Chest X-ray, PA view. Patient: 13 years old, sex F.
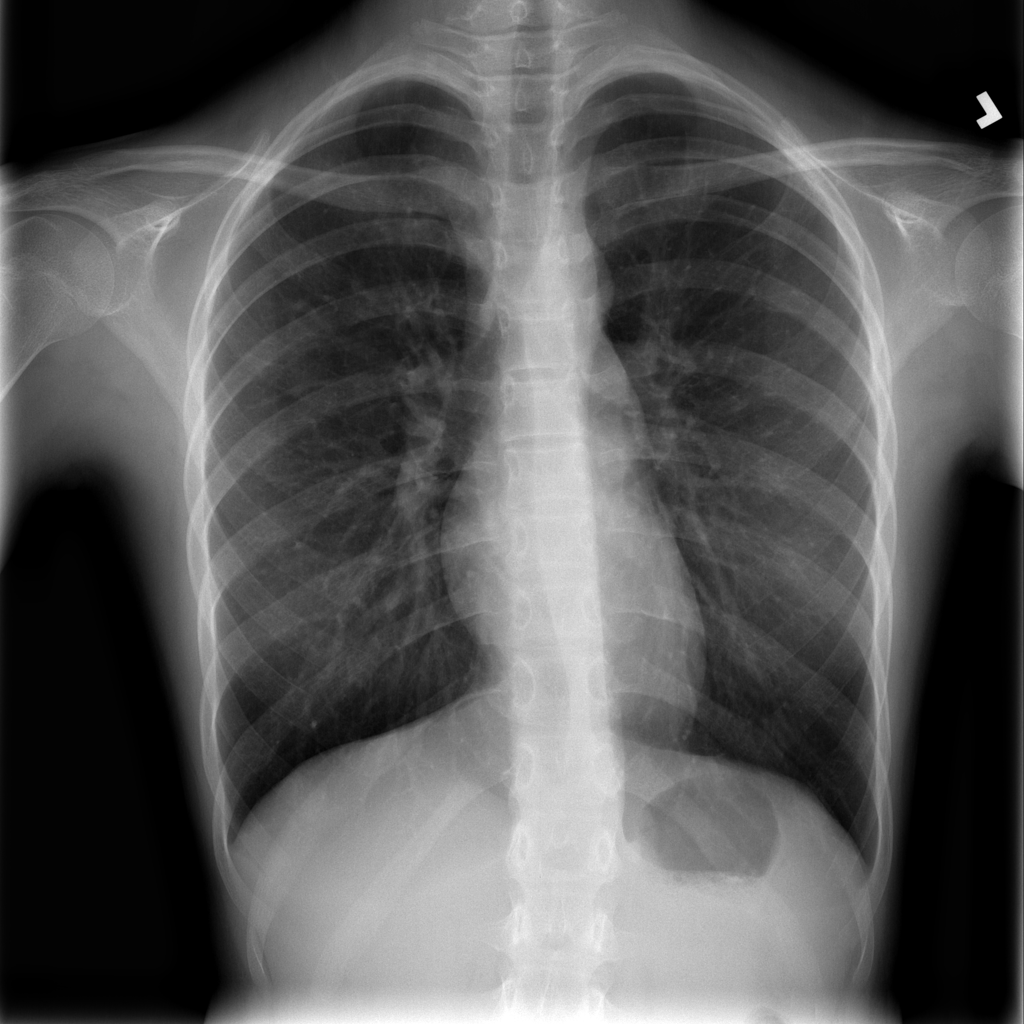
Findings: No Finding